Question: This is a Monday morning nightmare on top of existing bugs I have!!
I have couple of projects which i open simultaneously using intellj. One of the project was not showing all directory structures inside it so i <URL> and deleted the '.idea' folder. Now all hell broke loose on me.
I am stucked here from the dawn of mankind now

Intellij logs
'''
2017-12-04 09:46:59,444 [ 9036] INFO - git4idea.GitVcs - Git version: 2.14.3.0
2017-12-04 09:46:59,533 [ 9125] INFO - pl.projectlevelman.NewMappings - VCS Root: [Git] - [/codebase/plutus]
2017-12-04 09:47:01,309 [ 10901] INFO - tor.impl.FileEditorManagerImpl - Project opening took 6353 ms
2017-12-04 09:47:02,913 [ 12505] INFO - .diagnostic.PerformanceWatcher - Indexable file iteration took 4772ms; general responsiveness: ok; EDT responsiveness: 2/5 sluggish, 1/5 very slow
2017-12-04 09:47:05,252 [ 14844] INFO - ellij.project.impl.ProjectImpl - 18 project components initialized in 52 ms
# ----- ^^ all good till here, below is when i start open new project
2017-12-04 09:47:26,455 [ 36047] INFO - og4jmonitor.Log4JWindowManager - creating new LoggingReceiver on port:=4454
2017-12-04 09:47:26,496 [ 36088] INFO - ellij.project.impl.ProjectImpl - 153 project components initialized in 165 ms
2017-12-04 09:47:26,497 [ 36089] INFO - le.impl.ModuleManagerComponent - 0 module(s) loaded in 0 ms
2017-12-04 09:47:26,645 [ 36237] INFO - CompilerBackwardReferenceIndex - backward reference index version differ due to: class java.io.FileNotFoundException
'''
Two errors i see on my screen are :
<URL>
Intellij version
<URL>
Any help would draw your chances of not having monday morning blues and nightmare like me! :)
Thank you!
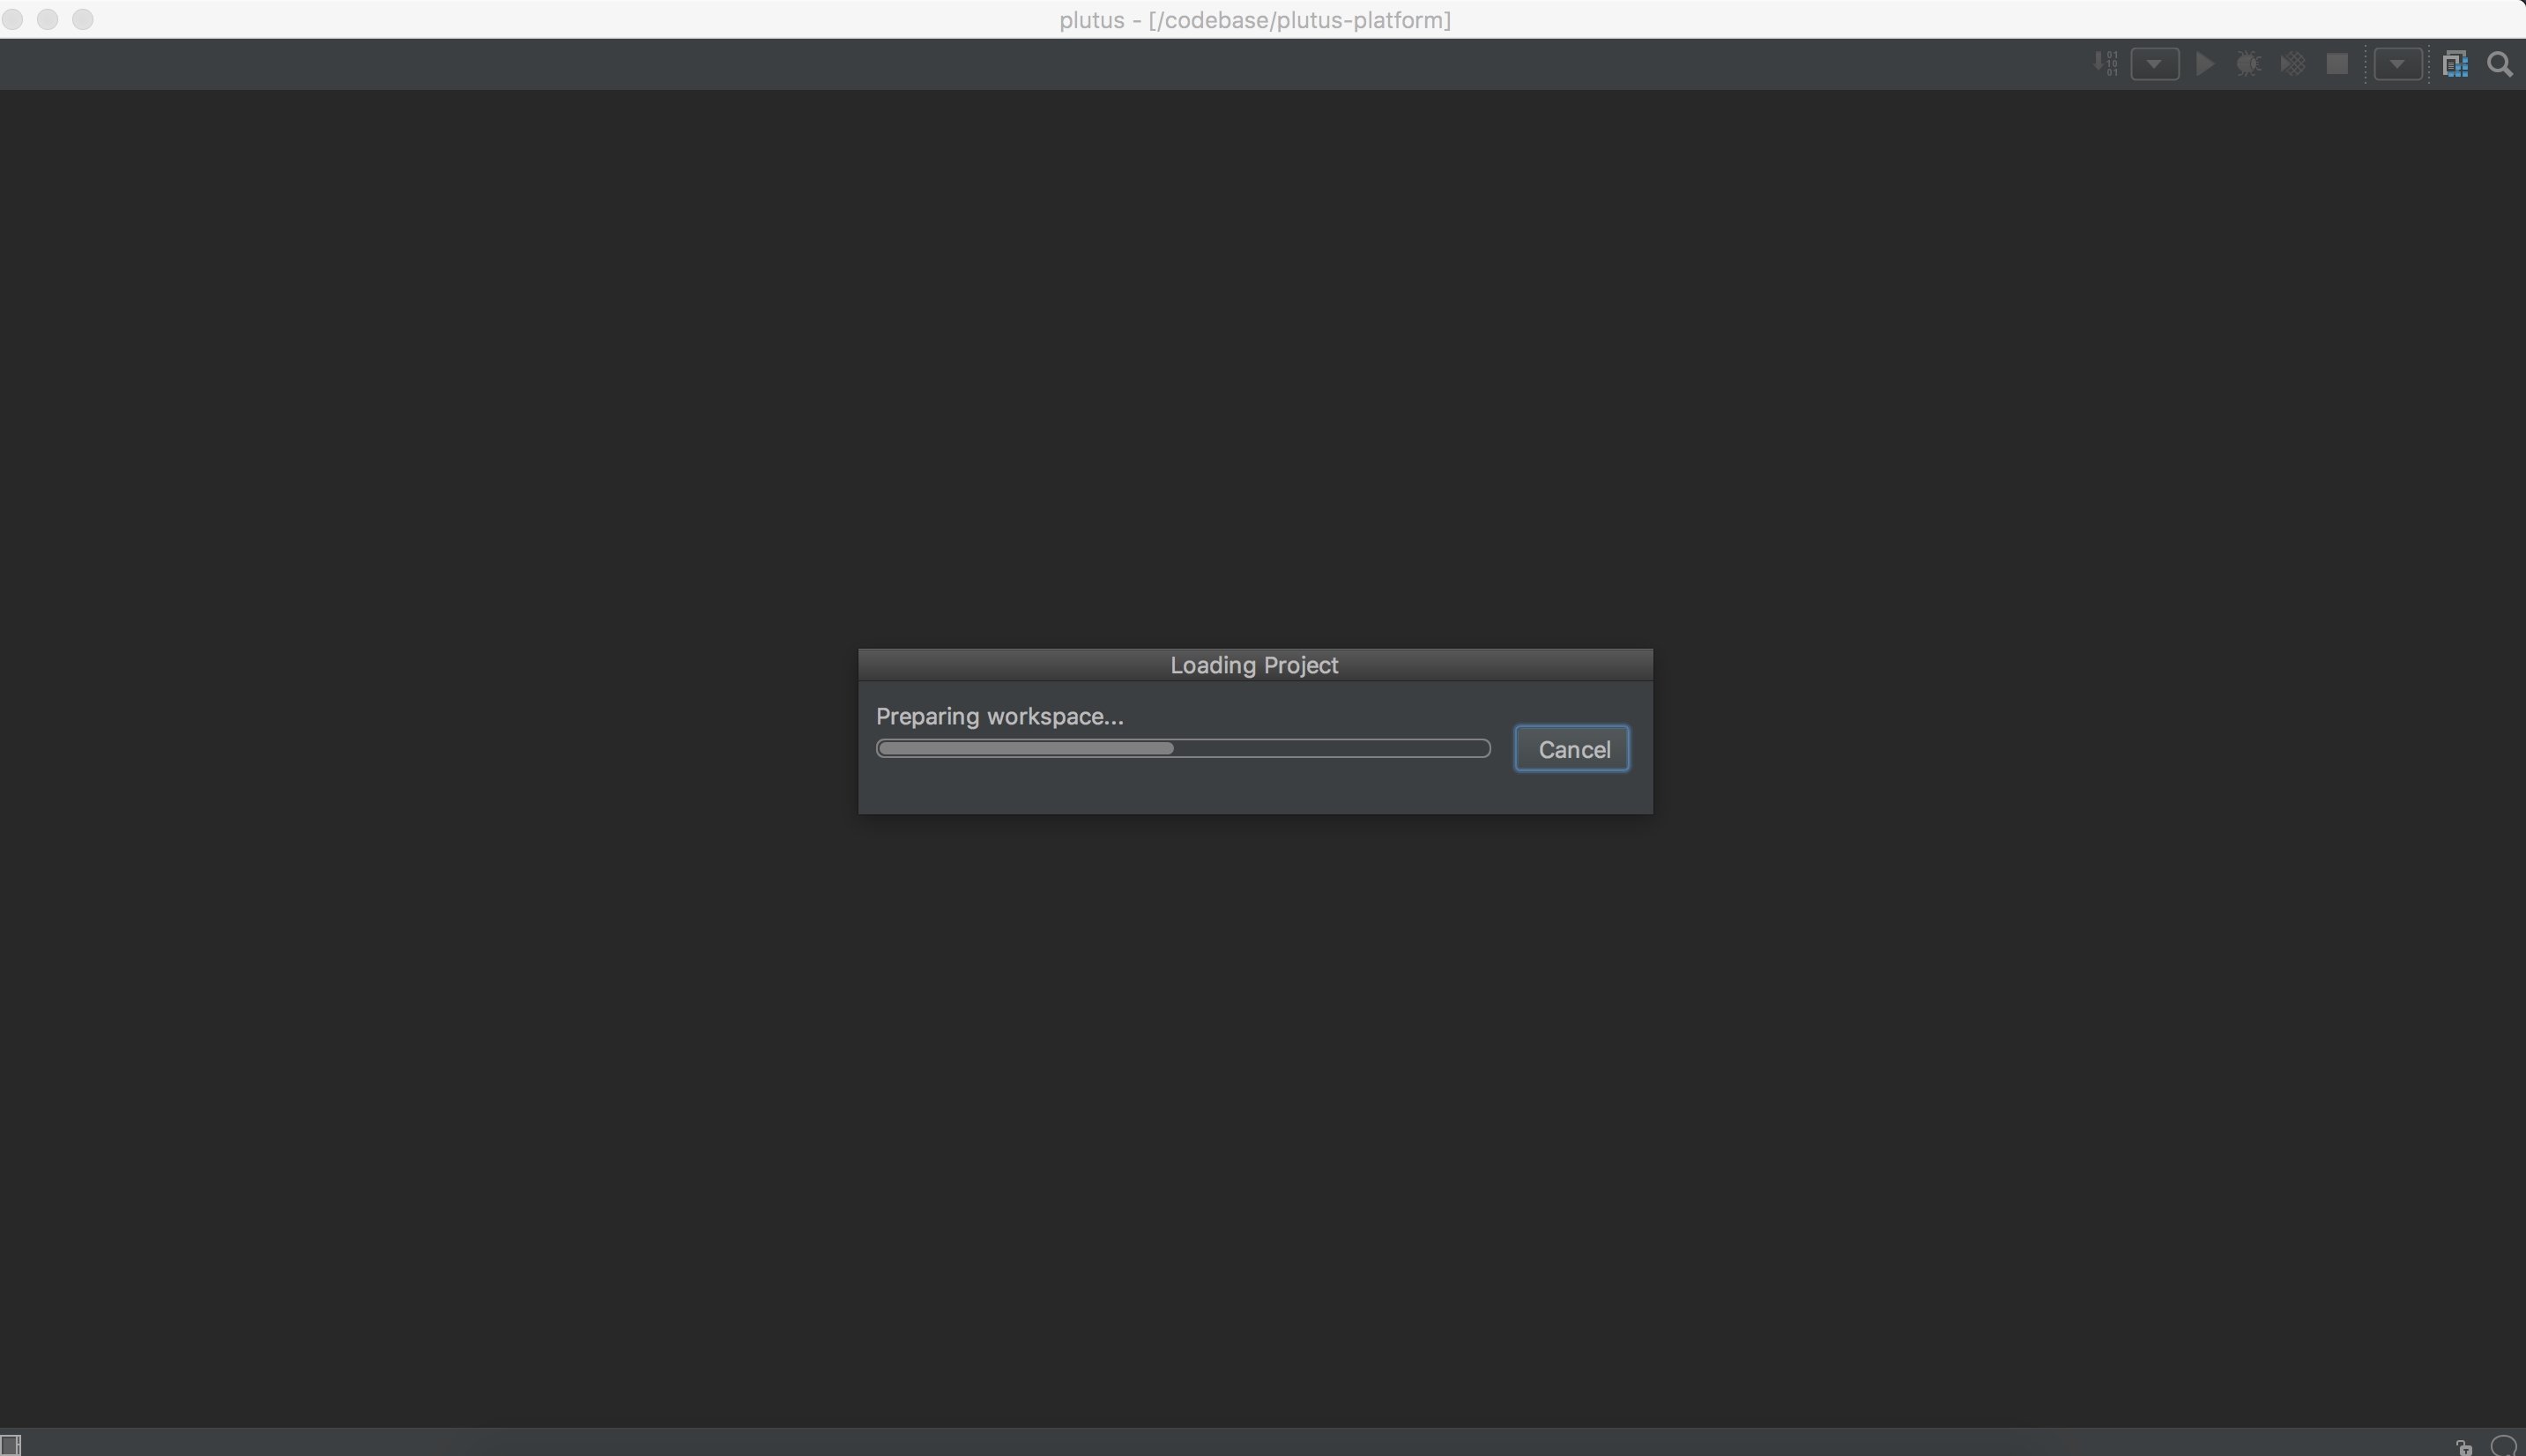
Answer: While it works, if you invalidate the cache, it destroys all histories of all projects
---
So apparently, solution was simple but difficult to find.Here is how it worked :
1. close all projects in intellij, don't close IDE, just all projects.
2. delete the .idea/ folder from the project which was getting stucked.
3. open the same project in intellij
4. do File -> invalidate caches and restart
5. done